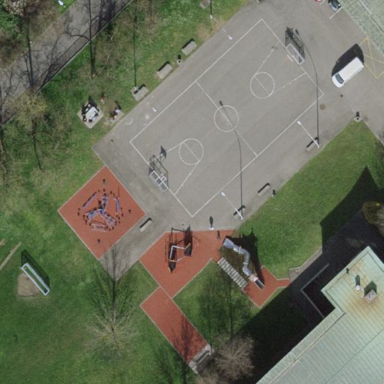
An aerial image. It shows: Basketball court located in leisure land pitch.